Question: I'm experiencing a weird problem, which I think might be a bug.
I pushed a change in the configuration to the Git server. This included a new repository, so after pushing I logged on to the server to create and initialize the repo (as a copy of the main product repo teamer.git):
'''
rwel@ve-git:/home/git/repositories/teamer$ sudo su git
git@ve-git:~/repositories/teamer$ git clone --bare ../teamer.git analytics.git
git@ve-git:~/repositories/teamer$ gitolite setup
'''
The weird thing is, running "gitolite setup" appears to have reverted my changes! In the repository, a new commit has appeared with exactly the previous state of the configuration:

What has happened here and how can I fix it? If you need more info, please let me know.
Thanks!
---
I got some errors after pushing the new config, might have something to do with it:
'''
gitolite-admin rwel$ git push origin
Counting objects: 11, done.
Delta compression using up to 2 threads.
Compressing objects: 100% (6/6), done.
Writing objects: 100% (7/7), 1.07 KiB, done.
Total 7 (delta 2), reused 0 (delta 0)
remote: *** hooks.mailinglist is not set so no email will be sent
remote: *** for refs/heads/master update 85dd4c5e7592fadbdb0d445a245a8763d6e2042b->1063acec3b106b348fadac655d154a78ea15ead5
remote: FATAL: no files/dirs called 'hooks' or 'logs' are allowed
'''
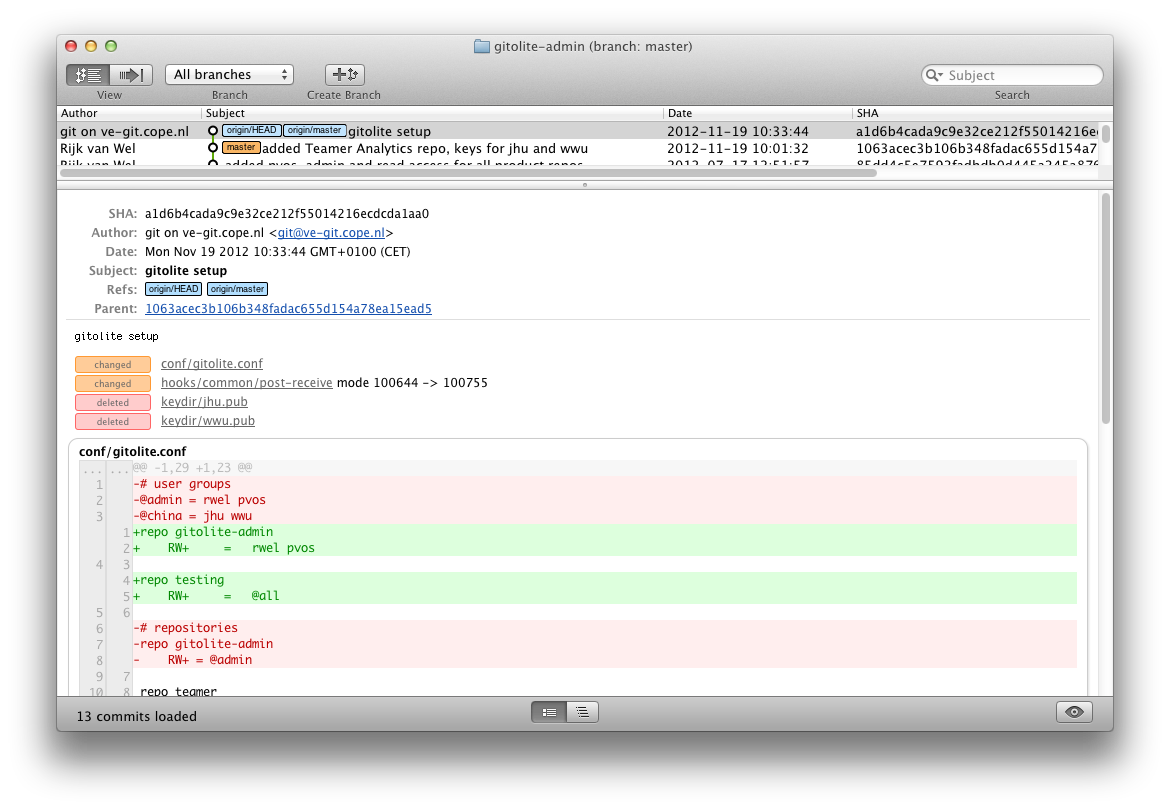
Answer: I think I found the problem. I had my (common) hooks placed in the root directory of the Gitolite admin repository ('[gitolite-admin.git]/hooks/common'). Git does not like this, hence the error:
'''
remote: FATAL: no files/dirs called 'hooks' or 'logs' are allowed
'''
Probably because of this, my Gitolite install got messed up, with the setup script appearantly trying to revert the failed commit.
## The fix
1. First, I had to clean up the mess in the gitolite-admin.git repo by cloning it on the server, resetting it to HEAD^ and force-pushing that back to the repo (as explained here). git@ve-git:~/temp$ git reset --hard HEAD^
git@ve-git:~/temp$ gitolite push origin -f
2. To fix the fatal error, I simply moved the hooks to a subdirectory, as advised in the documentation (in a branch based on the reset master from step 1): $ git checkout -b hooksfix origin/master
$ mkdir extra
$ mv hooks extra
$ git add --all
$ git commit -m "moved hooks directory to prevent errors"
$ git push origin hooksfix:master
To make this work, I also had to add a line to the .gitolite.rc file on the Git server: LOCAL_CODE => "$ENV{HOME}/.gitolite/extra",
3. After pushing this, the fatal error was gone. I then proceeded to rebase my initial change on the fixed master, and could now also push that with no problems. $ git checkout master
$ git rebase origin/master
$ git push origin